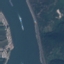
Land use / land cover: River